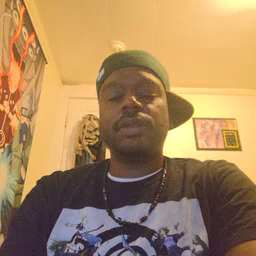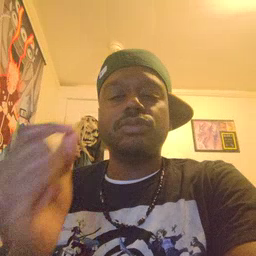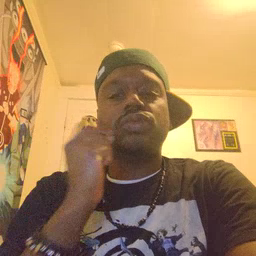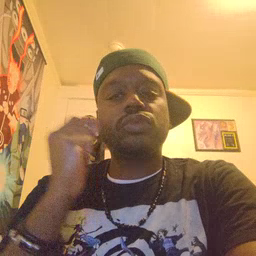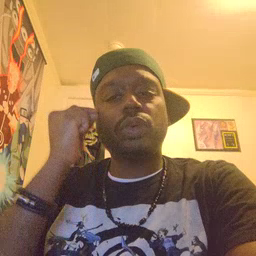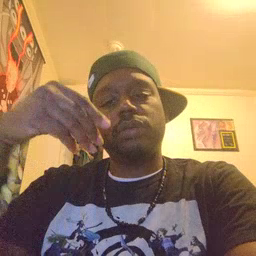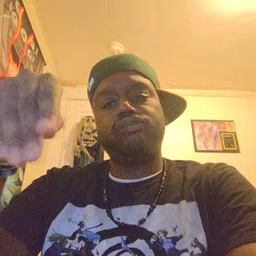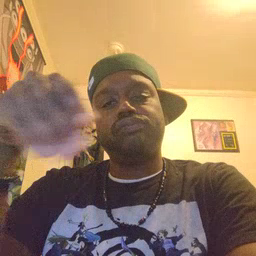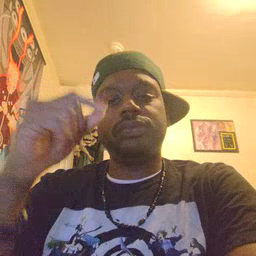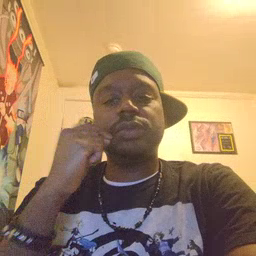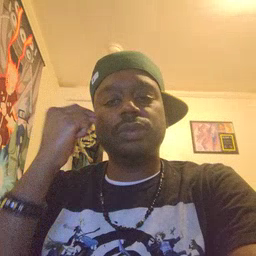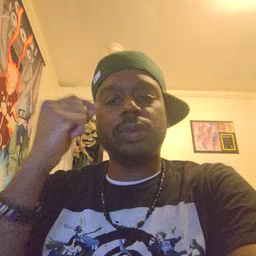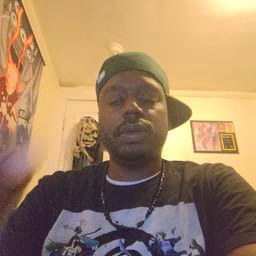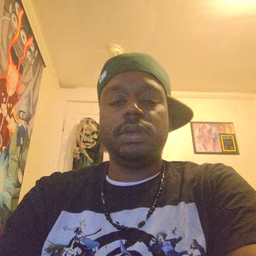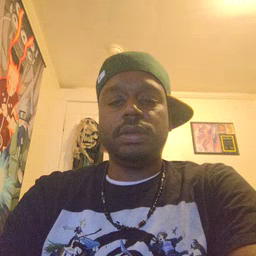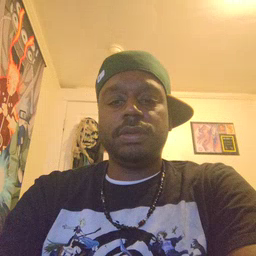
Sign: store